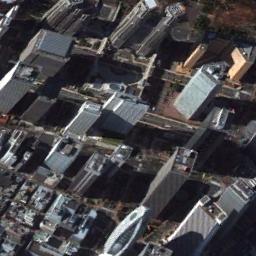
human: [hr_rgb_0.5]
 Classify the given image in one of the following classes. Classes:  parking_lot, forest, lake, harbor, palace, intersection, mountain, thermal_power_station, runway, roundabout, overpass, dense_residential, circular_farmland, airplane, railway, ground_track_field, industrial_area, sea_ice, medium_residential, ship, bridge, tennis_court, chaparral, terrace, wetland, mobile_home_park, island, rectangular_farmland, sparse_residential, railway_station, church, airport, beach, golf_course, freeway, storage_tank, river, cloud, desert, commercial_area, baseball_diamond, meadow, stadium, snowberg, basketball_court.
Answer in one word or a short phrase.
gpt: commercial_area